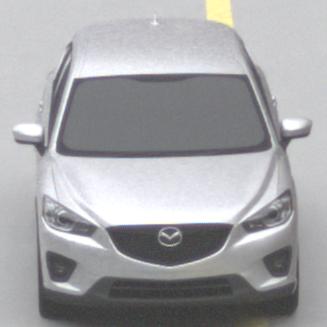
Make: Mazda
Model: CX-5 2.0 SKYACTIV-G 160
Detailed model: CX-5 (GH)
Model produced from: 2012/04
Model produced until: 2015/02
Doors: 5
Color: white
Road condition: dry road
Daytime: morning or afternoon
Contrast: low contrast